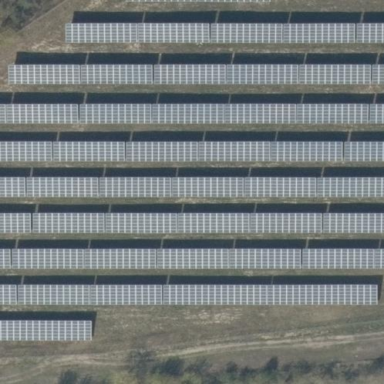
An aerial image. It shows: Solar power generator utilizing photovoltaic technology.